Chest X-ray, PA view. Patient: 64 years old, sex F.
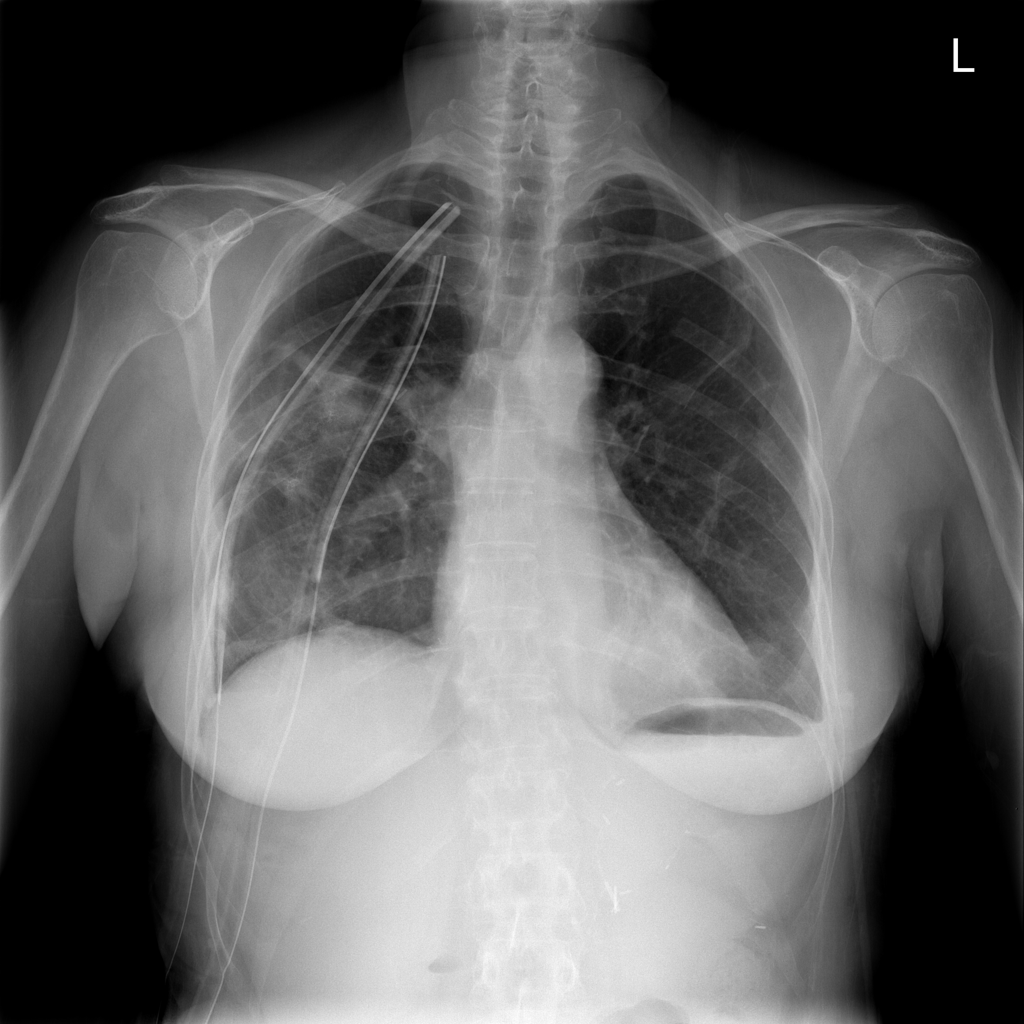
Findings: Effusion, Pneumothorax